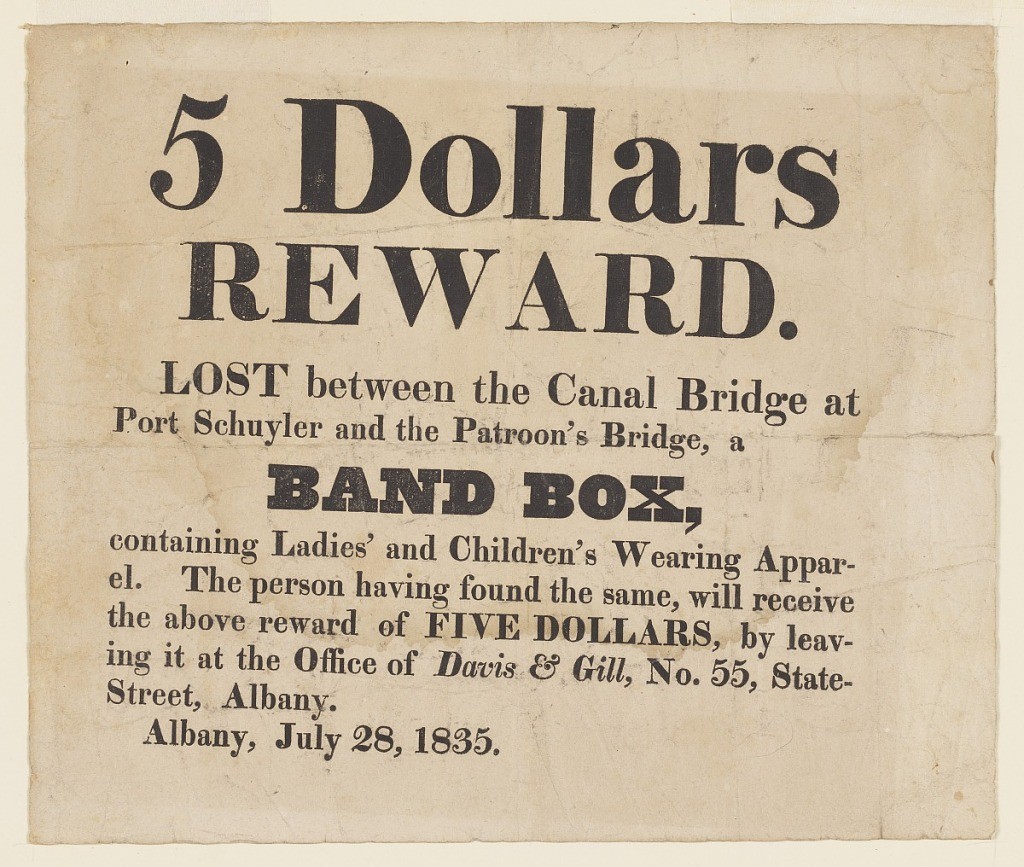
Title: Broadside
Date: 1835
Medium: Printed on paper
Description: Reads: "5 Dollars/Reward-/Lost between the CANAL BRIDGE AT/PORT SCHUYLER and the PATROON'S BRIDGE, a/BAND BOX / containing LADIES' AND CHILDREN'S WEARING APPAREL 9etc., etc.) Dated: Albany, July 28, 1835."